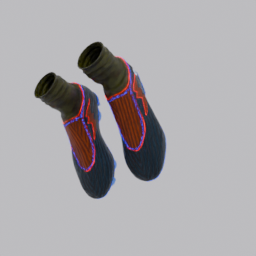
Label: people